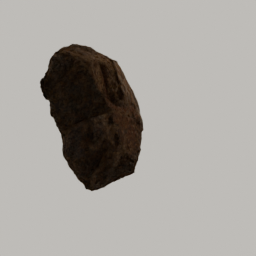
Label: nature